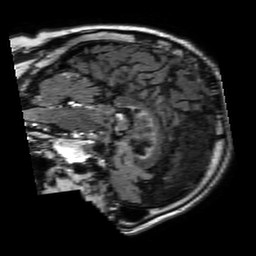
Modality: FLAIR
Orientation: sagittal
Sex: male
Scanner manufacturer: philips
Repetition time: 11 s
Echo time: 0.125 s